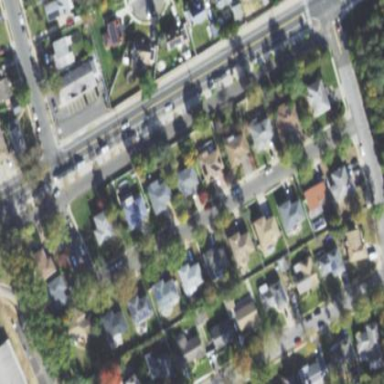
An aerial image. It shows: This residential area consists of single-family homes.